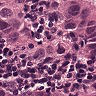
Metastatic tissue present: yes